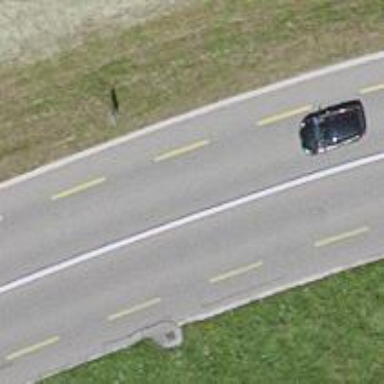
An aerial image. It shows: Primary highway with advisory cycle lane.